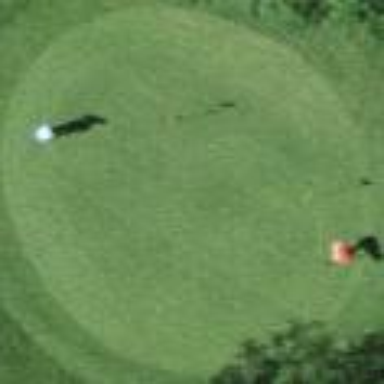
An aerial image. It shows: Golf green.